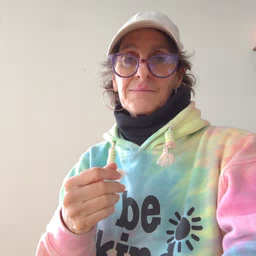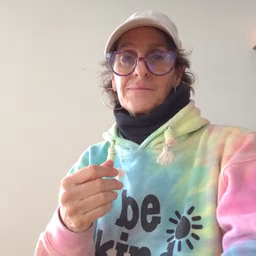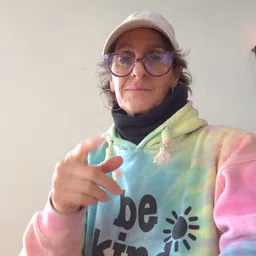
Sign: brother